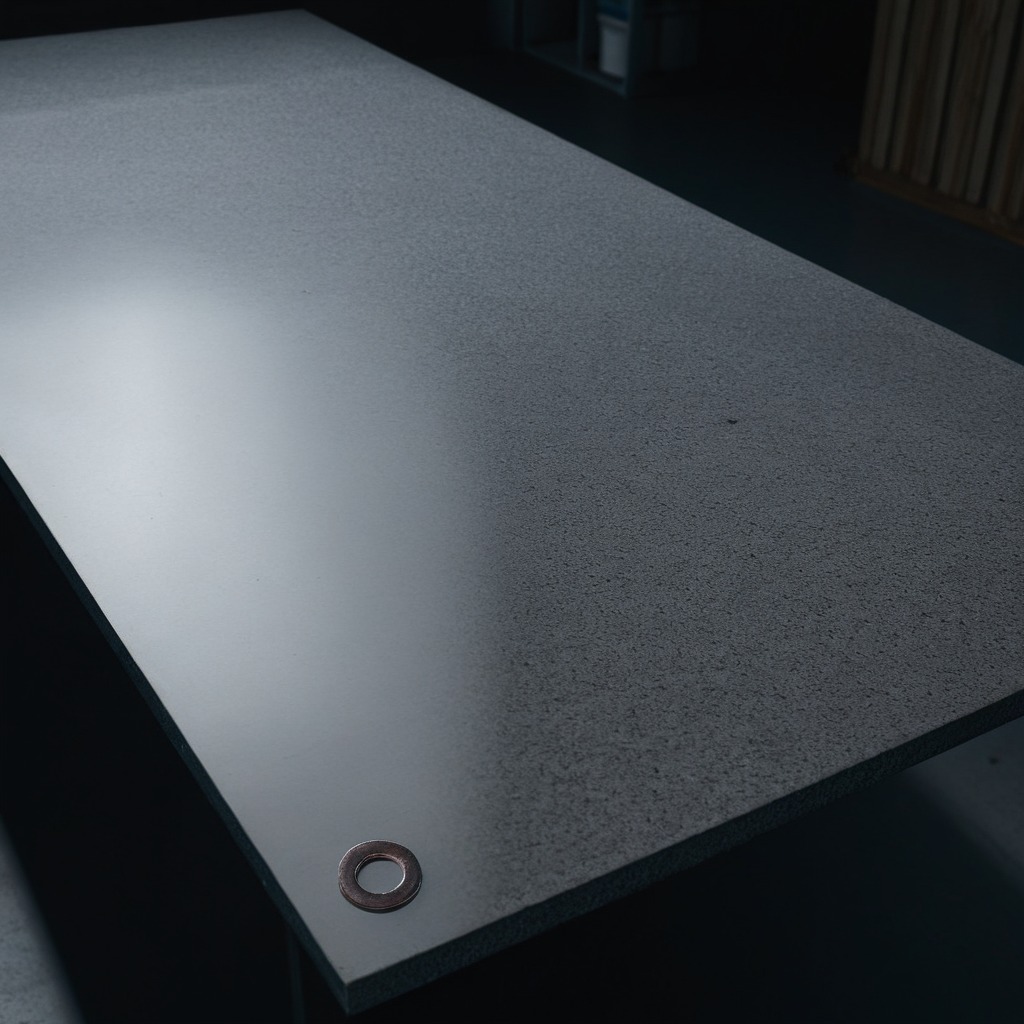
A flat metal washer is lying on the clean granite table inside a workshop at night dim ambient light soft shadows worn but